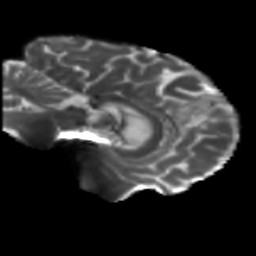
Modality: T2w
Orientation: sagittal
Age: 68
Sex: female
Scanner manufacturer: siemens
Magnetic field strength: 3 T
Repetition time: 5.25 s
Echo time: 0.08 s